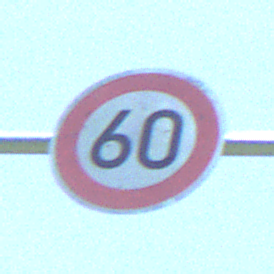
Verkehrszeichen: Geschwindigkeit60
Umgebung: Outdoor, Nature
Tageszeit: Midday
Wetter: Clear
Licht: Natural
Jahreszeit: Summer
Kontrast: HighContrast